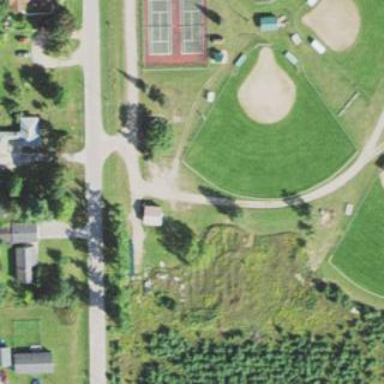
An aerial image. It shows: Baseball pitch for leisure land activities.